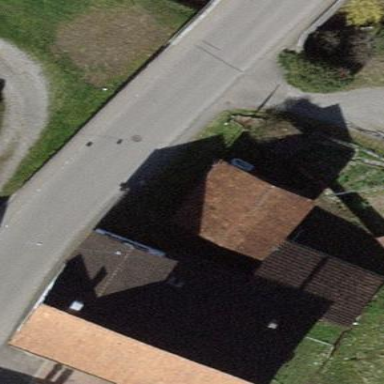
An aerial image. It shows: Shed building.